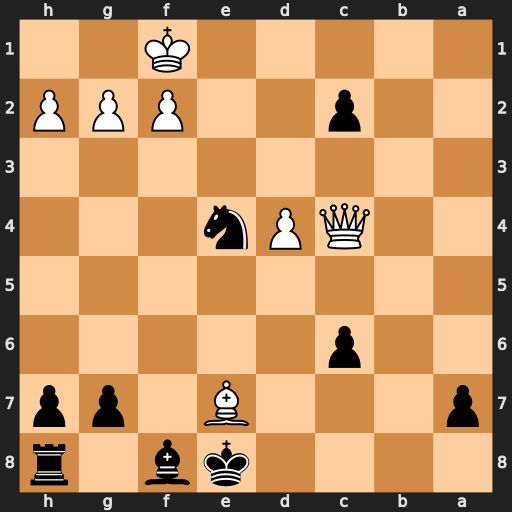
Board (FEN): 4kb1r/p3B1pp/2p5/8/2QPn3/8/2p2PPP/5K2
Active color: b
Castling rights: k
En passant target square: -
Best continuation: Nd2+ Ke2 Nxc4